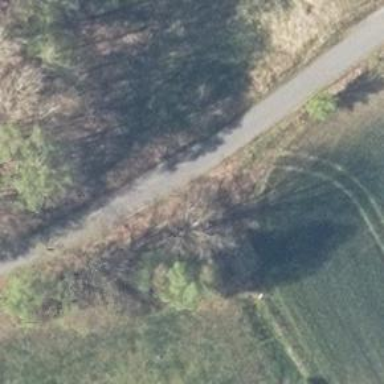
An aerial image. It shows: Unclassified road.